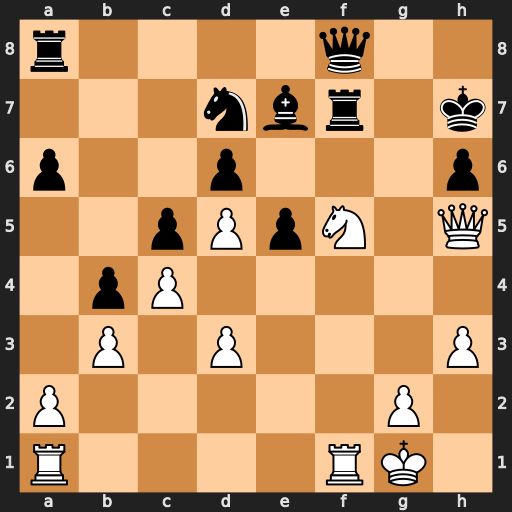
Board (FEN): r4q2/3nbr1k/p2p3p/2pPpN1Q/1pP5/1P1P3P/P5P1/R4RK1
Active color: w
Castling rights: -
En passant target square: -
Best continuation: Nxe7 Rxe7 Rxf8